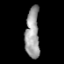
Tissue: prostate
Cell type: T cells
Senescence score: 0.3615
Nuclear area (px): 700
Mean DAPI intensity: 155.851